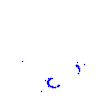
Particle: proton